Modality: planning_CT
Slice 103 of 228
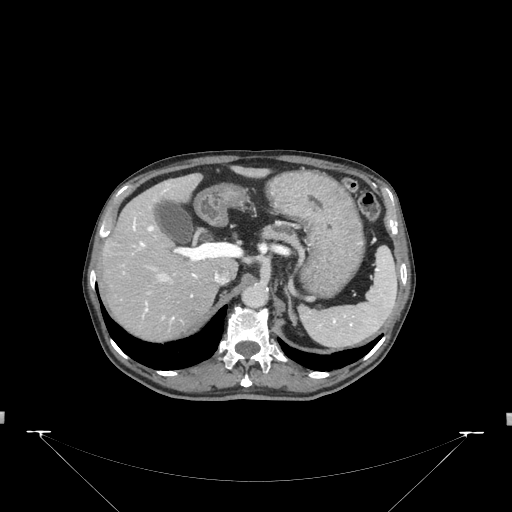